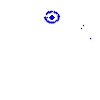
Particle: pion